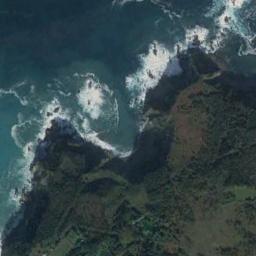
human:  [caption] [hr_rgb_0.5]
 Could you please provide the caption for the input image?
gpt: The dark blue sea waves impact the beach with dense green plants .

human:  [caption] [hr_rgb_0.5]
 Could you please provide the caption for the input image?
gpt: The green oceans and mountain-shaped shores .

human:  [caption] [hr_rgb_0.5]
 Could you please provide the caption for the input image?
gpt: The type of beach is rocky coast and the beach has two headlands .

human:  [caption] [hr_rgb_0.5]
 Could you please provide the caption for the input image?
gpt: The grass is beside the beach .

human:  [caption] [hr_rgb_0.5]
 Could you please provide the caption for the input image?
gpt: There is spray on the beach .